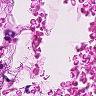
Metastatic tissue present: no